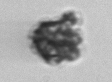
Label: Syracosphaera_pulchra